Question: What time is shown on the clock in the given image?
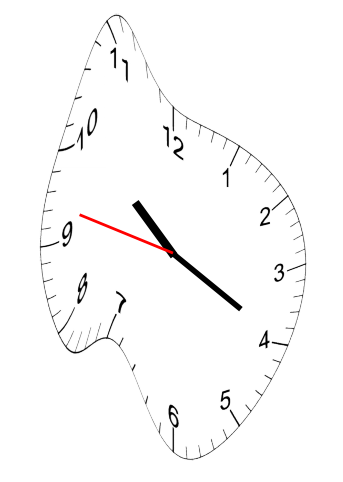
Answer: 10:19:47